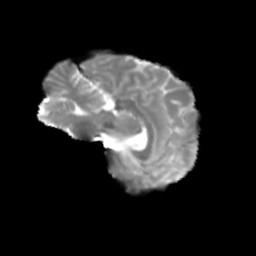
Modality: T2w
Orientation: sagittal
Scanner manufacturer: siemens
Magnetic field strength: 3 T
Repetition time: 4 s
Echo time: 0.0594 s